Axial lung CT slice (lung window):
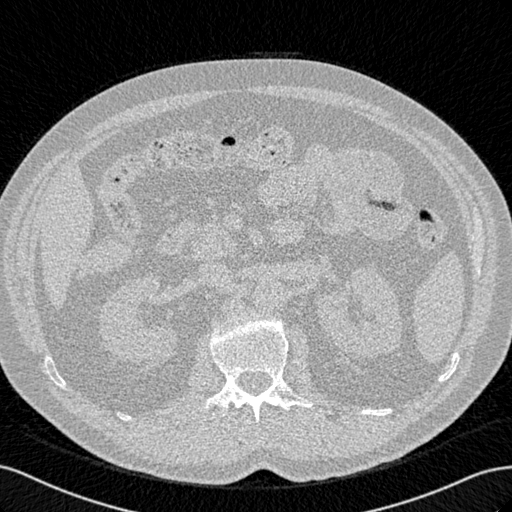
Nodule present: no